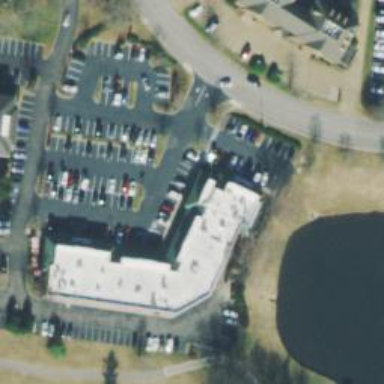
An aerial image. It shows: Fitness centre on leisure land.